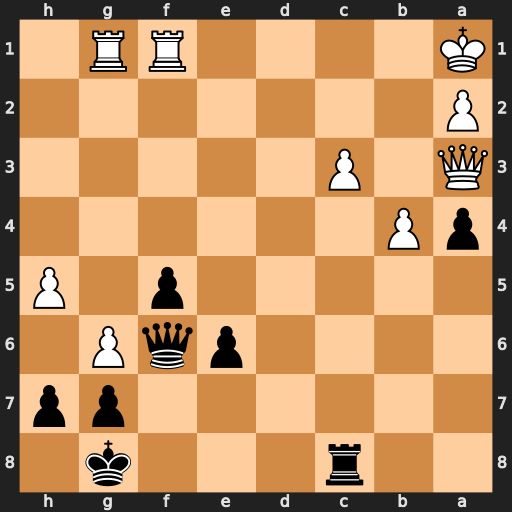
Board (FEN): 2r3k1/6pp/4pqP1/5p1P/pP6/Q1P5/P7/K4RR1
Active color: b
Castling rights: -
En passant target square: -
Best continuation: Rxc3 Kb1 Rxa3